Aerial crown-view tile of a tropical tree (Barro Colorado Island, Panama), acquired 20250512:
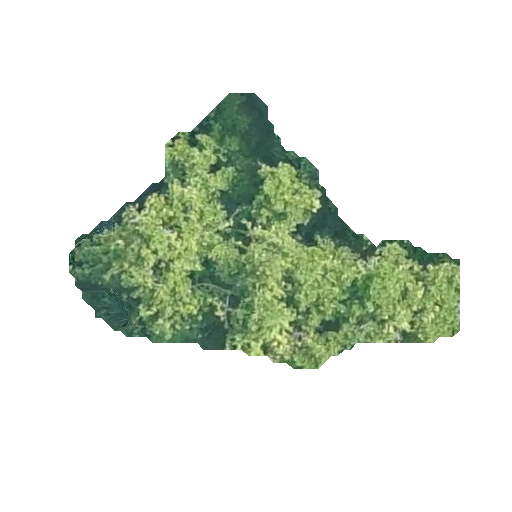
Species: Beilschmiedia tovarensis
GBIF accepted scientific name: Beilschmiedia tovarensis
Crown area: 88.212 m²